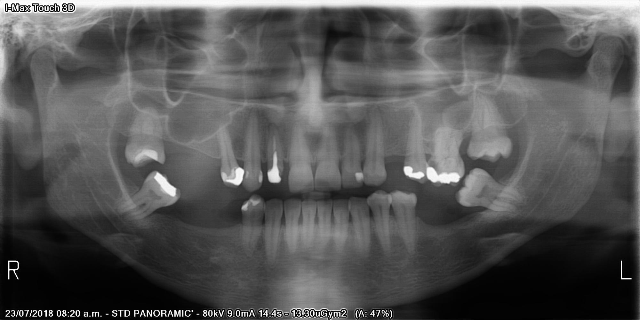
adult